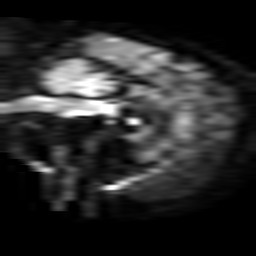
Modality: TRACE
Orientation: sagittal
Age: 73
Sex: female
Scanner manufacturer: philips
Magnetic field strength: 3 T
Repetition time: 3.087 s
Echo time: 0.076 s